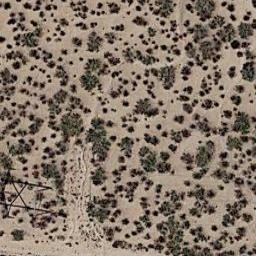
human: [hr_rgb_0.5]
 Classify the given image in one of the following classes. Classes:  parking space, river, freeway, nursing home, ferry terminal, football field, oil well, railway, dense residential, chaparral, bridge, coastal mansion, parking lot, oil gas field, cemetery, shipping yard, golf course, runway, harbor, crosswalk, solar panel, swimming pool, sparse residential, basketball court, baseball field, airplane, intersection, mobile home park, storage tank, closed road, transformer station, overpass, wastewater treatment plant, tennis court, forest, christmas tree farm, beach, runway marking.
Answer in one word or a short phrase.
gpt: chaparral